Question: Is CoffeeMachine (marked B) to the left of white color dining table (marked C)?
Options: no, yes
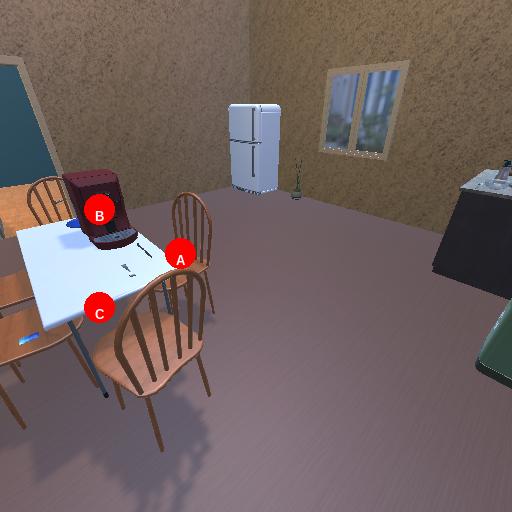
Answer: no